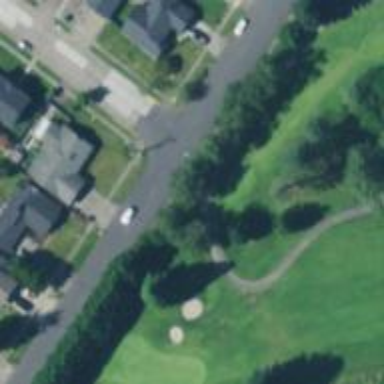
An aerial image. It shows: Path for both road and golf.